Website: walmart
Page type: cart
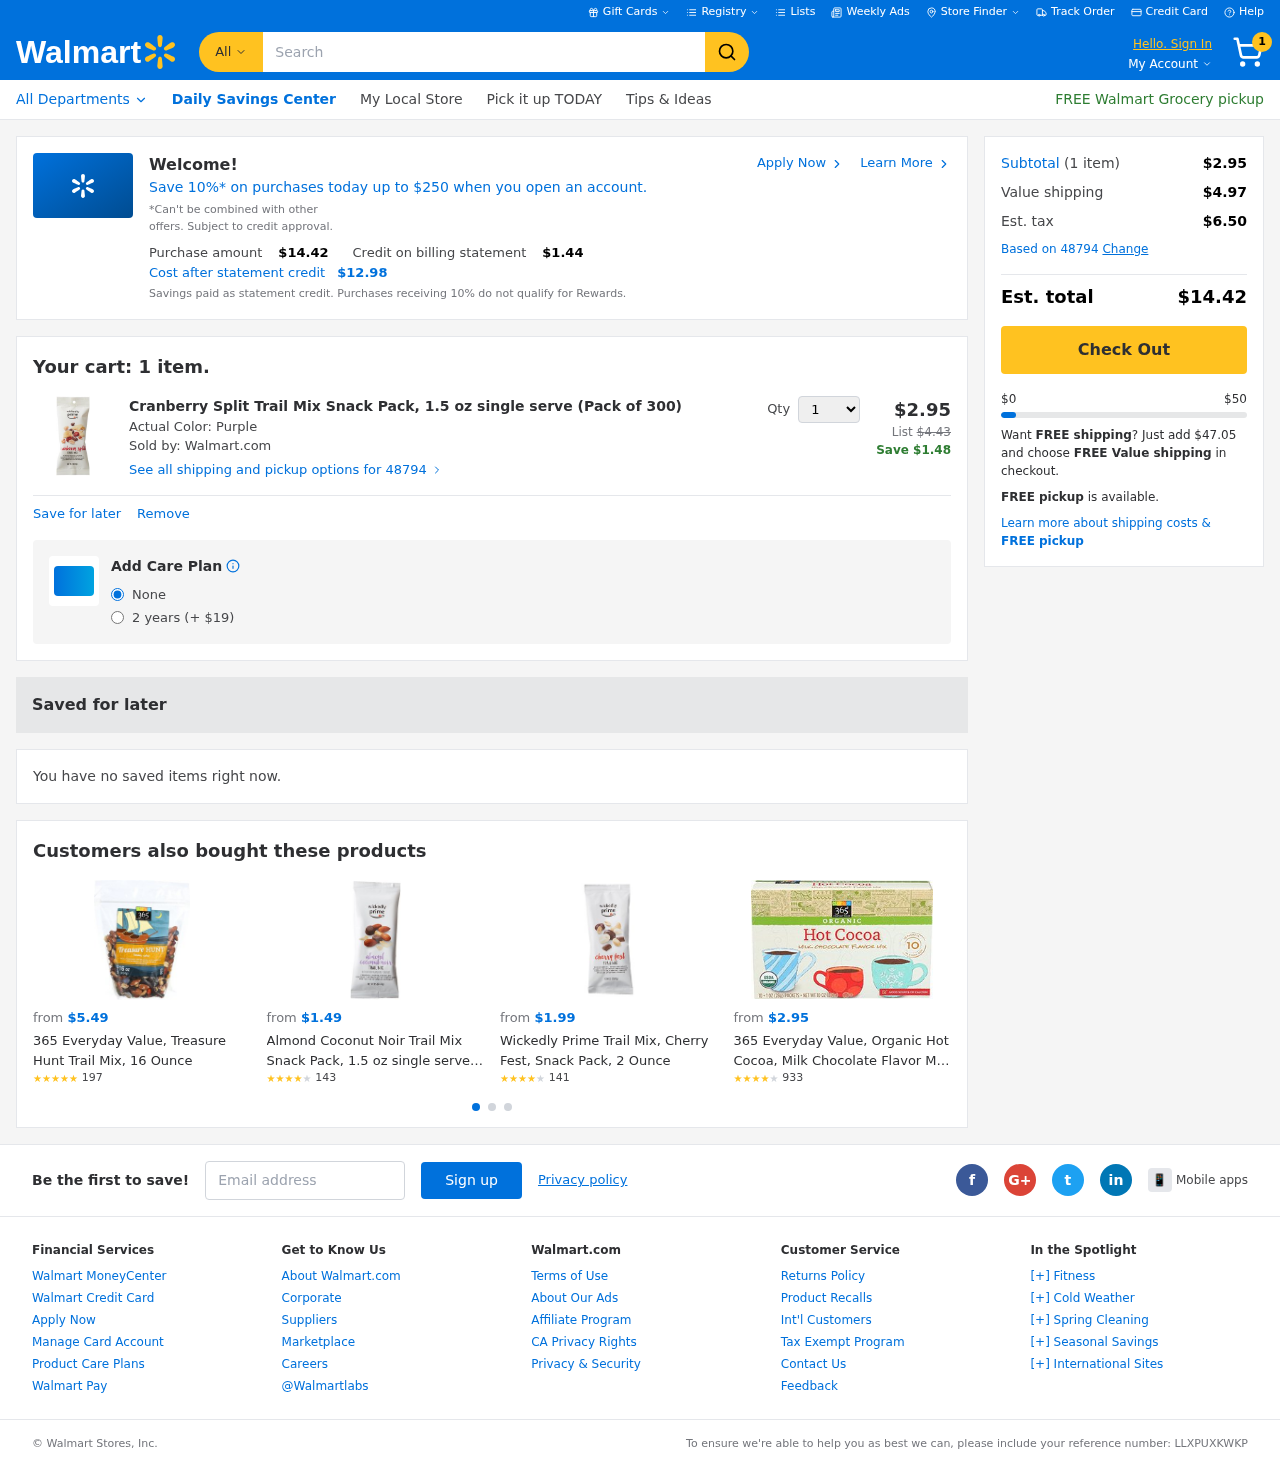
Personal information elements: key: PII_EMAIL
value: aoliver@hotmail.com
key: PII_POSTCODE
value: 48794
Product elements: key: PRODUCT1_NAME
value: Cranberry Split Trail Mix Snack Pack, 1.5 oz single serve (Pack of 300)
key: PRODUCT1_PRICE
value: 2.95
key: PRODUCT1_QUANTITY
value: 1
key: PRODUCT2_NAME
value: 365 Everyday Value, Treasure Hunt Trail Mix, 16 Ounce
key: PRODUCT2_NUM_RATINGS
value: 197
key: PRODUCT2_PRICE
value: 5.49
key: PRODUCT2_RATING
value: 4.8
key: PRODUCT3_NAME
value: Almond Coconut Noir Trail Mix Snack Pack, 1.5 oz single serve (Pack of 300)
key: PRODUCT3_NUM_RATINGS
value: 143
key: PRODUCT3_PRICE
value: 1.49
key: PRODUCT3_RATING
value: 4.2
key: PRODUCT4_NAME
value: Wickedly Prime Trail Mix, Cherry Fest, Snack Pack, 2 Ounce
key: PRODUCT4_NUM_RATINGS
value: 141
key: PRODUCT4_PRICE
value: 1.99
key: PRODUCT4_RATING
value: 4.1
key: PRODUCT5_NAME
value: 365 Everyday Value, Organic Hot Cocoa, Milk Chocolate Flavor Mix (10 - 1 oz Packets), 10 oz
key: PRODUCT5_NUM_RATINGS
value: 933
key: PRODUCT5_PRICE
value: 2.95
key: PRODUCT5_RATING
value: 4
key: PRODUCT1_ORIGINAL_PRICE
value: $4.43
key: PRODUCT1_SAVINGS
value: Save $1.48
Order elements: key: ORDER_NUM_ITEMS
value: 1
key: ORDER_TOTAL
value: $14.42
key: PROMO_TOTAL_AFTER_CREDIT
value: $12.98
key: ORDER_SUBTOTAL
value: $2.95
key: ORDER_SHIPPING_COST
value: $4.97
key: ORDER_TAX
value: $6.50
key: FREE_SHIPPING_REMAINING
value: $47.05
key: ORDER_REFERENCE_NUMBER
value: LLXPUXKWKP
Search elements: key: HEADER_SEARCH
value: Search
Other elements: key: PROMO_CREDIT
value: $1.44